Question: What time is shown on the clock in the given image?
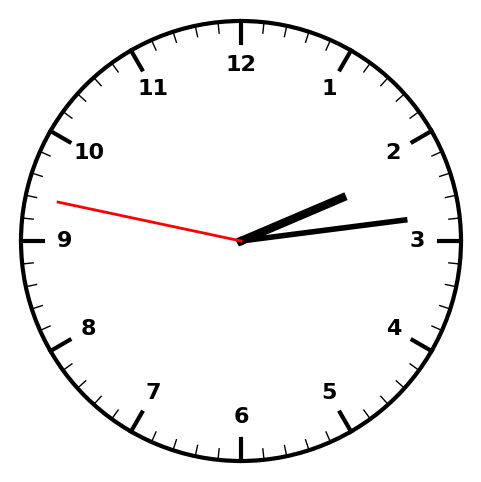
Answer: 02:13:47